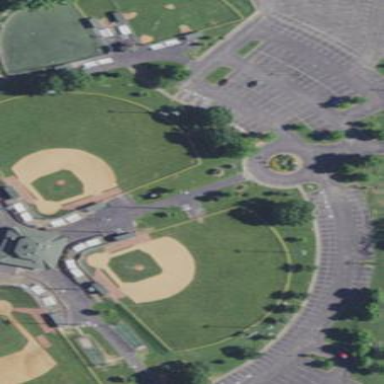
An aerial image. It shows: Baseball pitch for leisure land.